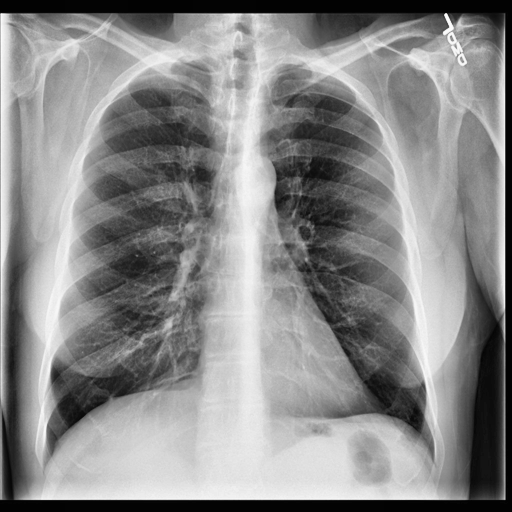
Finding: NORMAL